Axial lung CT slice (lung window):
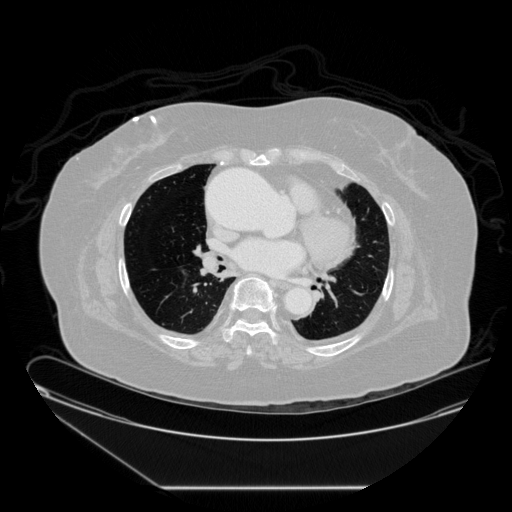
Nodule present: no